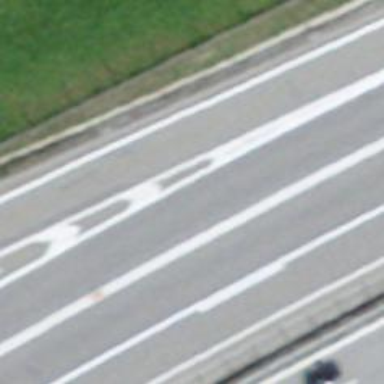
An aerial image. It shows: Trunk link road with asphalt surface.